Question: How do I add a rating alert view inside my app for the user to choose how many stars?
Then I want to give the user some coins/reward if he or she rated with 5 stars.
What I have tried:
'''
SKStoreProductViewController *productViewController = [[SKStoreProductViewController alloc] init];
[productViewController loadProductWithParameters:@{ SKStoreProductParameterITunesItemIdentifier : @364709193 } // which is the iBook app id
completionBlock:^(BOOL result, NSError *error) {
// giving me an error:
// Error Domain=SKErrorDomain Code=5 "Cannot connect to iTunes Store" UserInfo=0xa71cd90 {NSLocalizedDescription=Cannot connect to iTunes Store}
}];
productViewController.delegate = self;
[self presentViewController:productViewController animated:YES completion:nil];
'''
But it only shows a blank screen with a cancel button. Also giving me the error:
> Error Domain=SKErrorDomain Code=5 "Cannot connect to iTunes Store"
UserInfo=0xa71cd90 {NSLocalizedDescription=Cannot connect to iTunes
Store}
EDIT:
What I wanted was something like this:
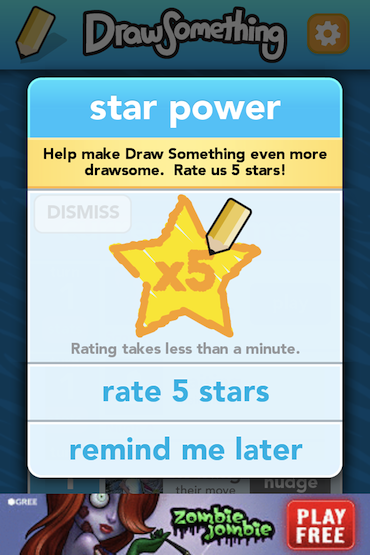
Answer: According to Apple, it is forbidden to ask user to rate the app . You could be rejected for doing so even after being approved.
However, You can ask the user to rate the app if he likes it. This is kind of the same thing but it's fine by Apple.
Next thing you have to know is that you cannot know if the user have rated the app and how many stars he gave it. What you could do is assume he has rated the app with good one and give him something in return (actually just for clicking the "Rate" button inside your app) because he pushed the "Rate" button only if he likes it. Another recommendation is to do that after the user have spent some time in the app (for example played more than 5 games in a row).